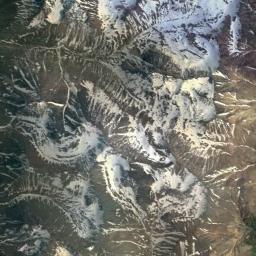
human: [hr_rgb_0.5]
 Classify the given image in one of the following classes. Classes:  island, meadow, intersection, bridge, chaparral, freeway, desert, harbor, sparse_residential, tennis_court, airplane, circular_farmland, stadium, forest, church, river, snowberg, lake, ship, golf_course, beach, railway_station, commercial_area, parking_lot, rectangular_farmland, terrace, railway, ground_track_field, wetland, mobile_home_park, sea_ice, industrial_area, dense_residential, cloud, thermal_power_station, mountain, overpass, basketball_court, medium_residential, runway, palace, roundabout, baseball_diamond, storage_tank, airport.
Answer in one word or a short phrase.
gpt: snowberg